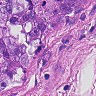
Metastatic tissue present: yes